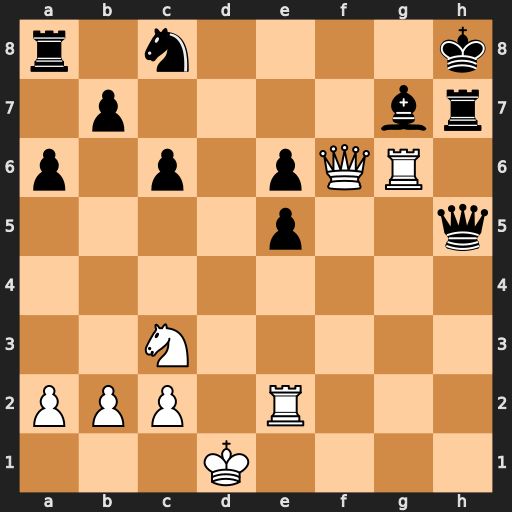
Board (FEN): r1n4k/1p4br/p1p1pQR1/4p2q/8/2N5/PPP1R3/3K4
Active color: w
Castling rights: -
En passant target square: -
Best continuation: Qd8+ Bf8 Qxf8#